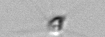
Label: Calciopappus